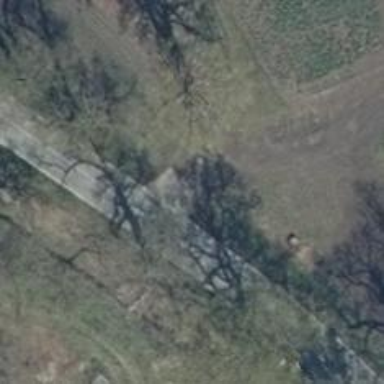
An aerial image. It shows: Track with grade 1 quality.